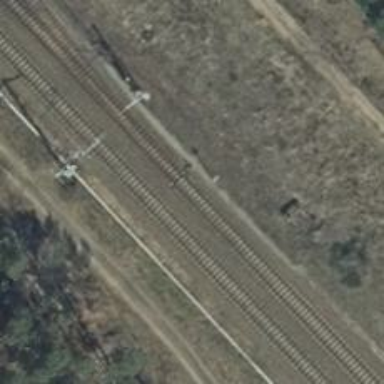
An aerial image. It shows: Railway signal.